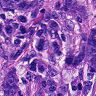
Metastatic tissue present: yes